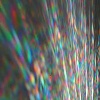
Label: sunburn